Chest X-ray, PA view. Patient: 26 years old, sex M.
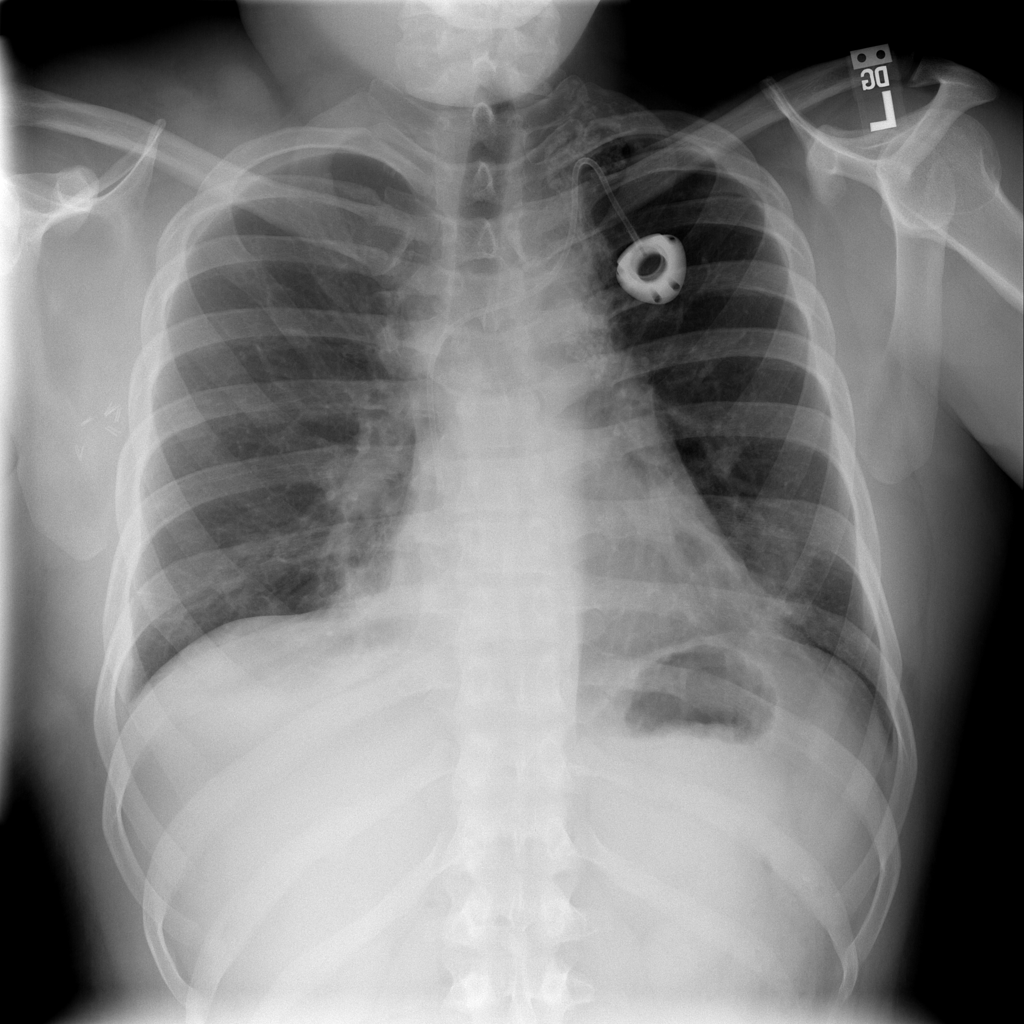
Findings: Infiltration, Nodule